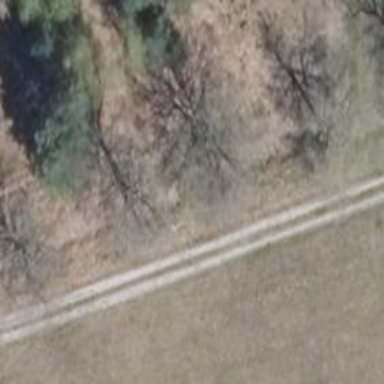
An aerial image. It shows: Row of trees in natural setting.